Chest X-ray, AP view. Patient: 58 years old, sex M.
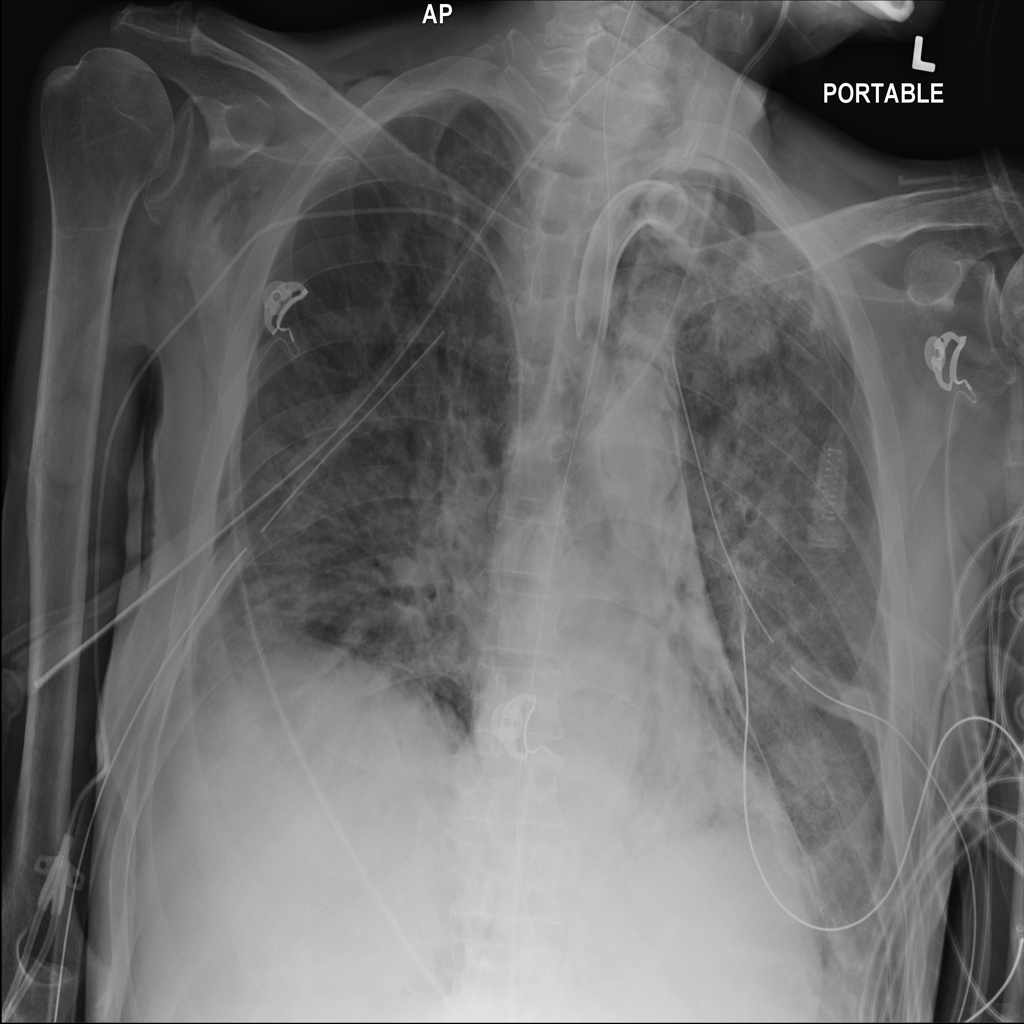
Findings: Infiltration